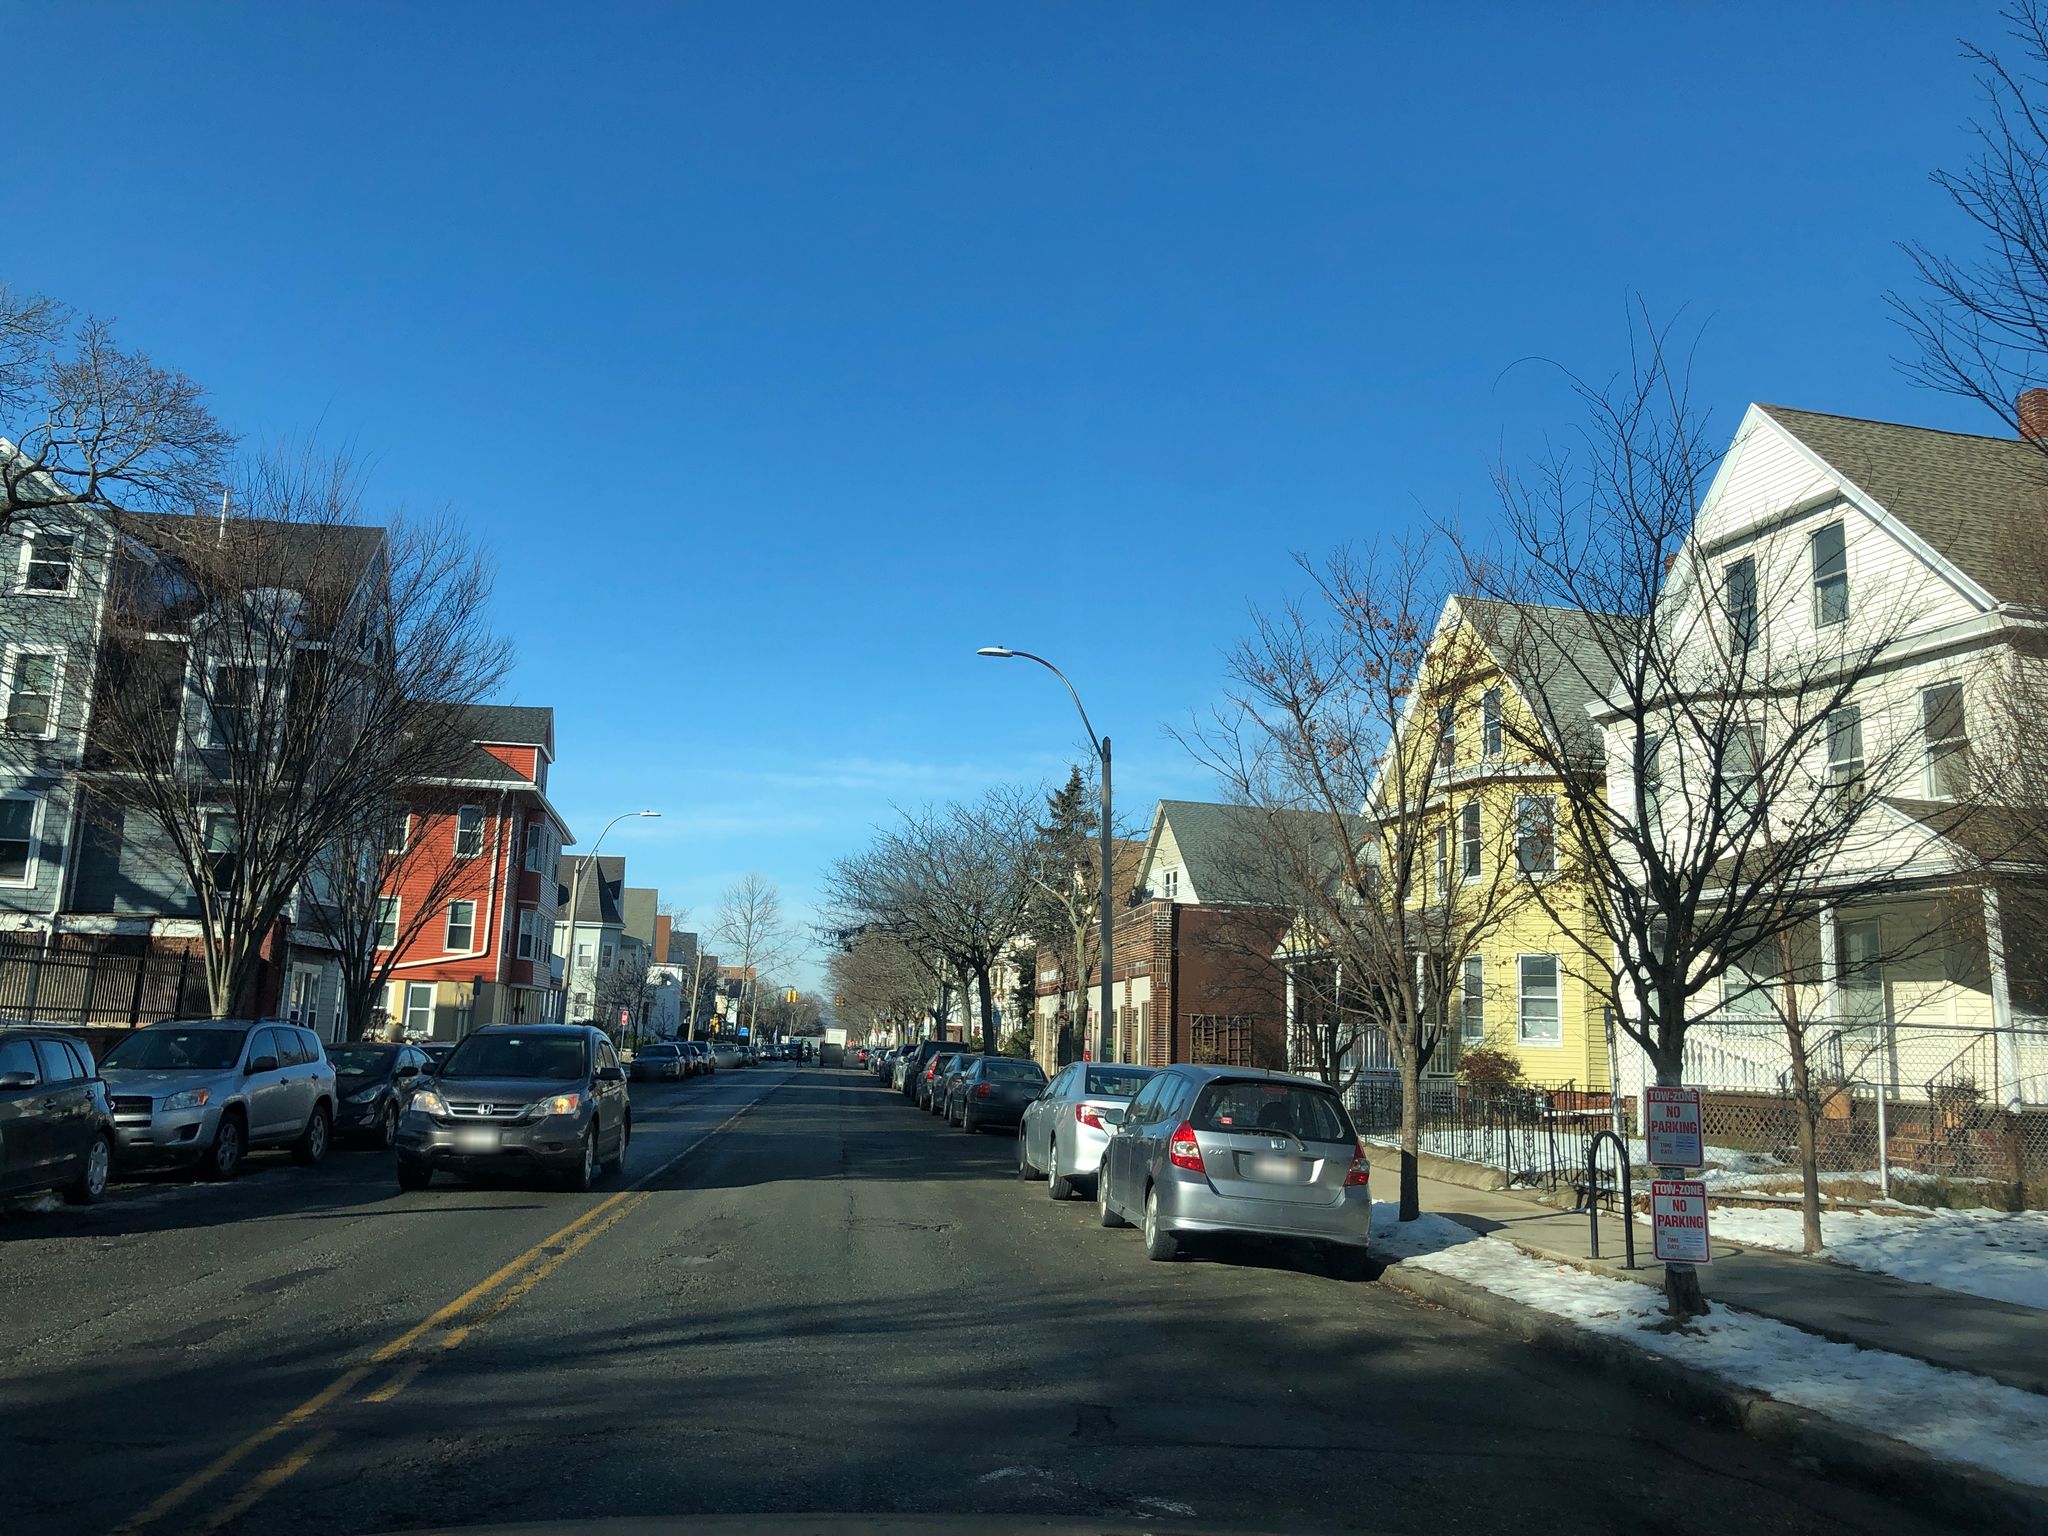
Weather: snowy
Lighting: day
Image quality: good
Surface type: driving surface
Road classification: secondary
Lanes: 2
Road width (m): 18.3
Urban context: urban centre
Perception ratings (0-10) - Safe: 7.63, Lively: 9.39, Beautiful: 8.59, Boring: 3.4, Depressing: 2.4, Wealthy: 7.52